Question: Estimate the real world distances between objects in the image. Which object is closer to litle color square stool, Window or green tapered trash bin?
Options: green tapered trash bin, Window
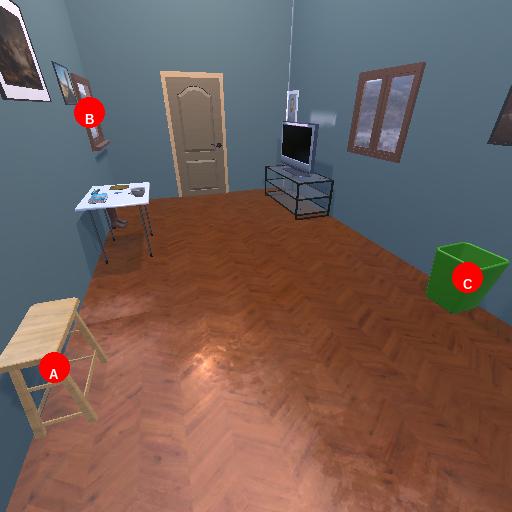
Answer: green tapered trash bin